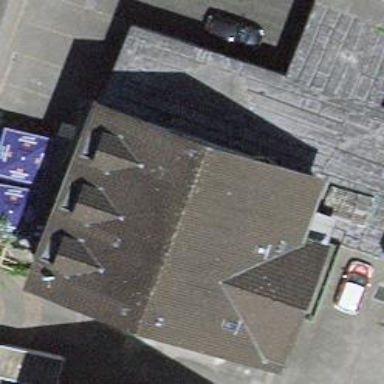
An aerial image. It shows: Restaurant.